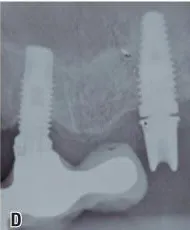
Initial radiographic images. ; Presence of prostheses over implants from 12 to 25, and 44 to 46, with normal bone pattern ; Implant associated with its prosthetic component in region of 26, but with loss of the prosthetic crown.
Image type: radiology (x_ray)